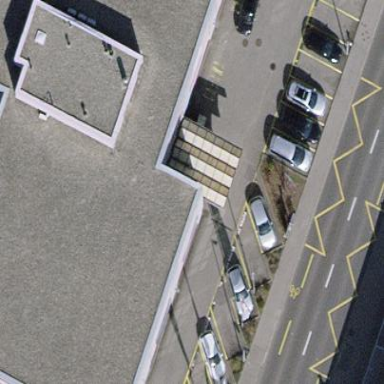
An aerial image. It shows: Parking lane area.